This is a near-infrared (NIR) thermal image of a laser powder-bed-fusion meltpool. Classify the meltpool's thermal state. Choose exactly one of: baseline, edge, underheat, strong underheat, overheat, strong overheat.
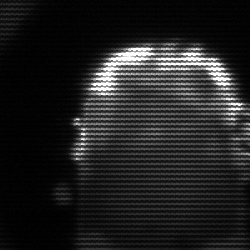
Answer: baseline